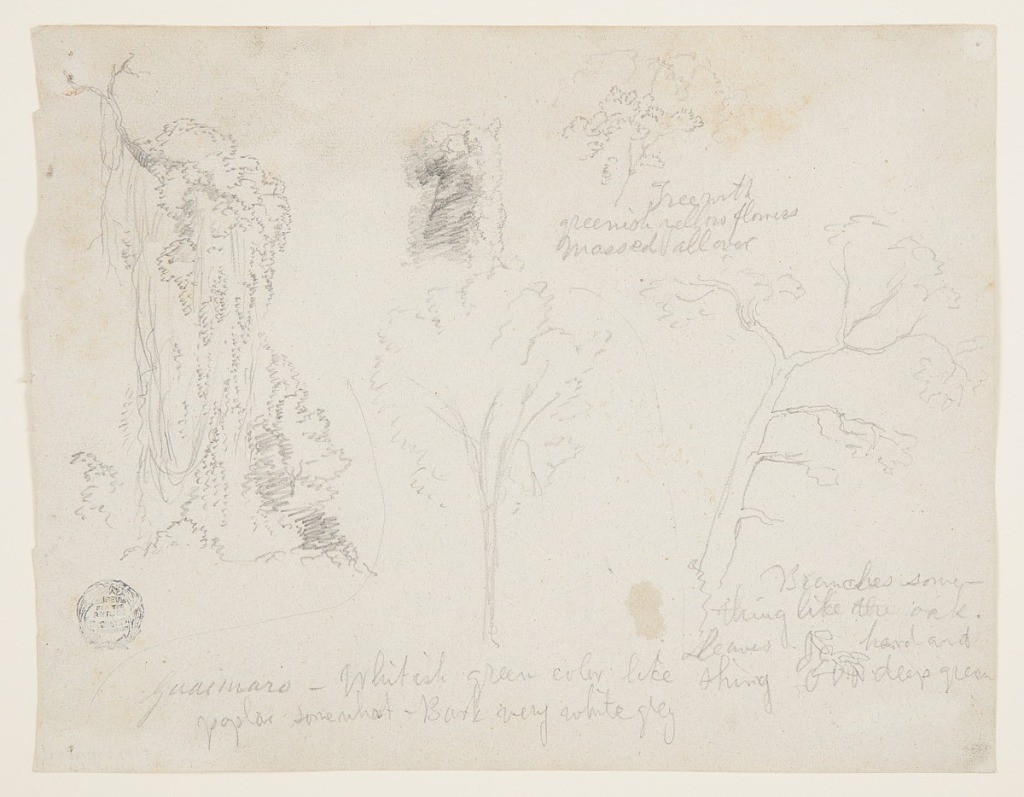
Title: Trees and Plants, Colombia
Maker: Frederic Edwin Church, American, 1826–1900
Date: May 1853
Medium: Graphite on gray laid paper
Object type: Drawing
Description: Botanical sketches showing views of trees and plants along the Rio Magdalena in Colombia. At center, a tree with a lush, spherical canopy is loosely sketched. At left, another lush tree is shown covered with vines and other parasitic plants. At right, at tree with a thinner canopy is shown with a tall trunk and several branches. Finally, two trees covered in growth are included at upper center.